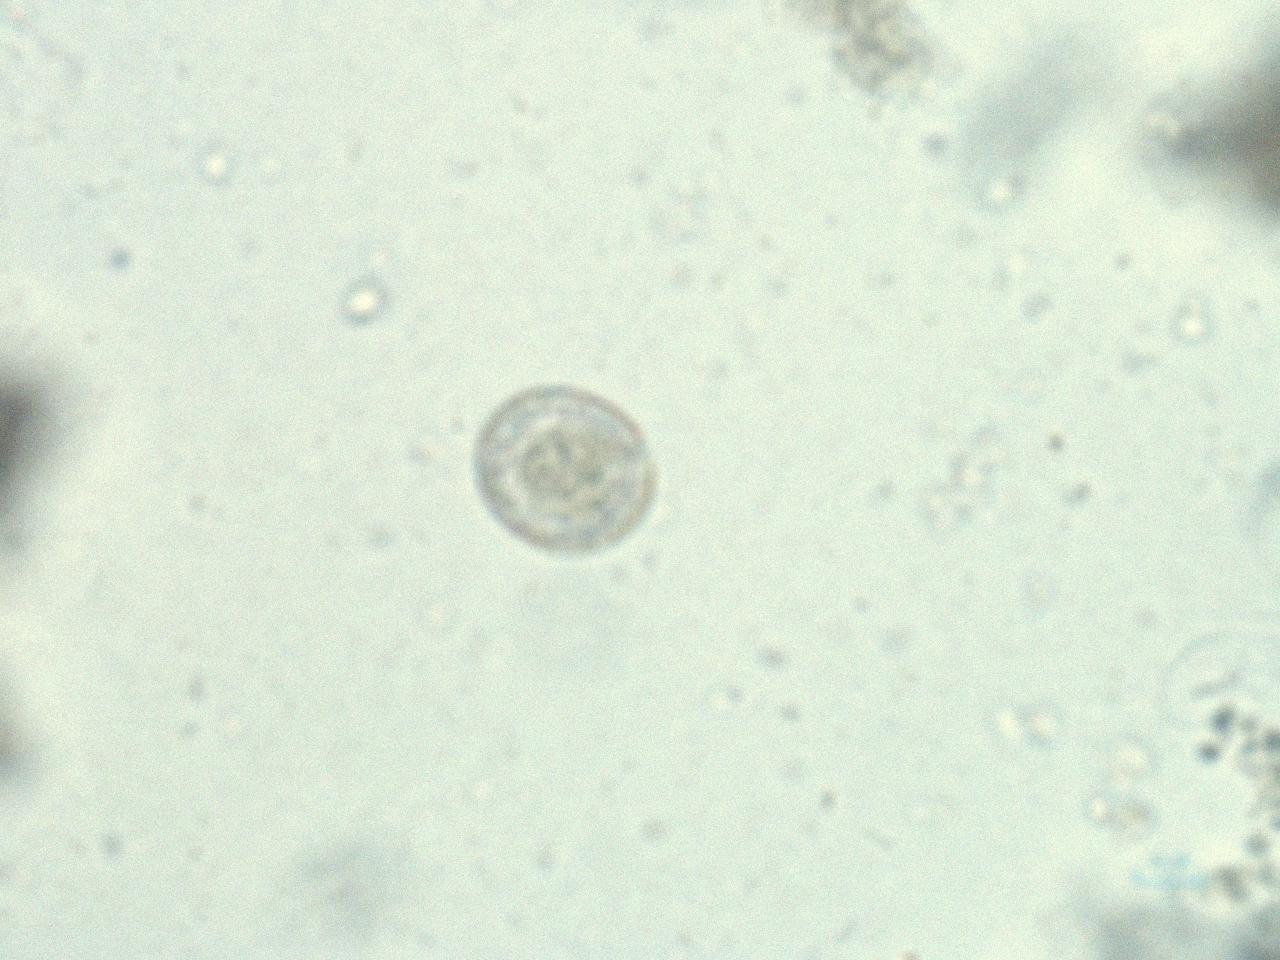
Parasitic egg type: Hymenolepis nana